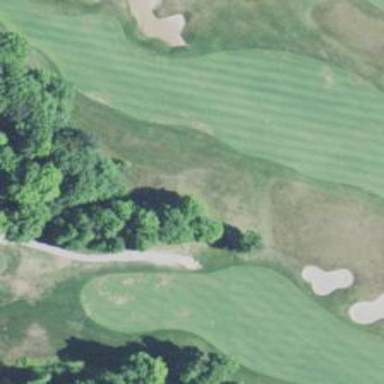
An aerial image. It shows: Path for both road and golf.